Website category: auto
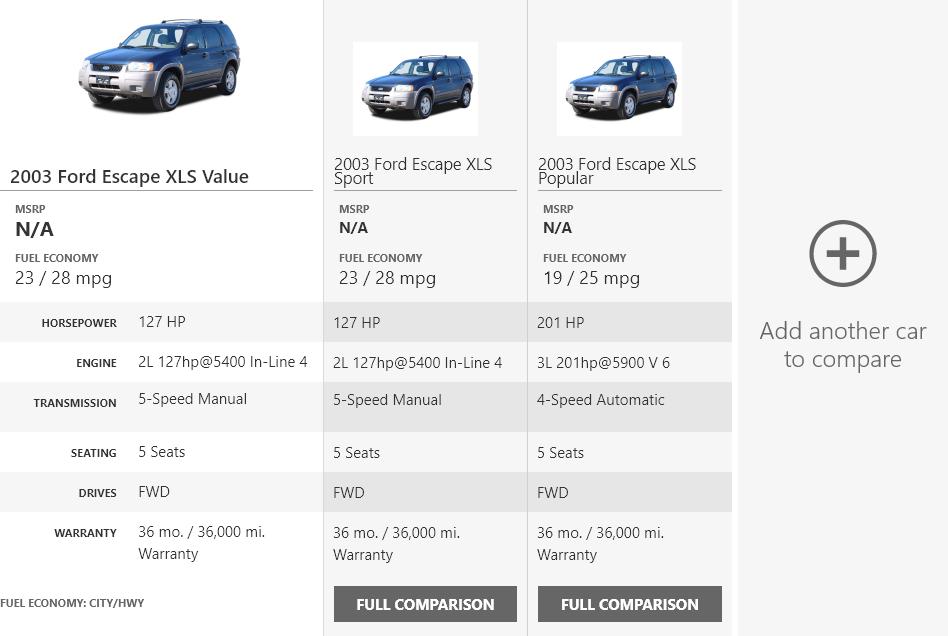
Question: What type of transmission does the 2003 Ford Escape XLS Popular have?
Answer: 4-Speed Automatic

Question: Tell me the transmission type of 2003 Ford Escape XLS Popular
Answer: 4-Speed Automatic

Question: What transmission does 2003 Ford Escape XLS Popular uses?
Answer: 4-Speed Automatic

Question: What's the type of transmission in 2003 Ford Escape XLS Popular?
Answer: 4-Speed Automatic

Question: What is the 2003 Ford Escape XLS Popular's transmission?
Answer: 4-Speed Automatic

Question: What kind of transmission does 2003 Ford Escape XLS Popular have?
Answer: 4-Speed Automatic

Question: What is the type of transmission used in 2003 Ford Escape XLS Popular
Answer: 4-Speed Automatic

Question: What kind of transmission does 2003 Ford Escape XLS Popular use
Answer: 4-Speed Automatic

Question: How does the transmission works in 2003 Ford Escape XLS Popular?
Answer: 4-Speed Automatic

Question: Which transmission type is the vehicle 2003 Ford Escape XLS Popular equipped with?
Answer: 4-Speed Automatic

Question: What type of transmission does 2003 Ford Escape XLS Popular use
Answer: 4-Speed Automatic

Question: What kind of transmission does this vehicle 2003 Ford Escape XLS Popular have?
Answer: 4-Speed Automatic

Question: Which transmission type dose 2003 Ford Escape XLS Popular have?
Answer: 4-Speed Automatic

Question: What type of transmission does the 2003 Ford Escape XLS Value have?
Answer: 5-Speed Manual

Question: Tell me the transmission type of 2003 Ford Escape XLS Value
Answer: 5-Speed Manual

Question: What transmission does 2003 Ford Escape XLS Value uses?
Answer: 5-Speed Manual

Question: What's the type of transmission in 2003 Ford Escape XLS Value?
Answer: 5-Speed Manual

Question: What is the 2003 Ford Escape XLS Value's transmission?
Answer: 5-Speed Manual

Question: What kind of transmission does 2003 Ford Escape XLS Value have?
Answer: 5-Speed Manual

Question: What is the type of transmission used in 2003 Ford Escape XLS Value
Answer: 5-Speed Manual

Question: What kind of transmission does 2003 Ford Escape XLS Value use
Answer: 5-Speed Manual

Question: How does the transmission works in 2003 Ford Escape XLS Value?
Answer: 5-Speed Manual

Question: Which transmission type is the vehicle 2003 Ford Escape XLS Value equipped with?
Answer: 5-Speed Manual

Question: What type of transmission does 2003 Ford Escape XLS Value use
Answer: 5-Speed Manual

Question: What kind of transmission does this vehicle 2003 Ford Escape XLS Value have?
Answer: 5-Speed Manual

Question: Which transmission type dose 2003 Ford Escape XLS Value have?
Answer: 5-Speed Manual

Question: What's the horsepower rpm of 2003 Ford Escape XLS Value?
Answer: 127 HP

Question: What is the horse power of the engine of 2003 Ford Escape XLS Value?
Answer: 127 HP

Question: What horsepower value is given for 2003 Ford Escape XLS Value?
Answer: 127 HP

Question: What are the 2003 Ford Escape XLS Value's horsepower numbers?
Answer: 127 HP

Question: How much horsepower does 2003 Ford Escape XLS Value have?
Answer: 127 HP

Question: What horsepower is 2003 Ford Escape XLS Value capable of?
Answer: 127 HP

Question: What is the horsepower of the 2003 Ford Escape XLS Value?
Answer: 127 HP

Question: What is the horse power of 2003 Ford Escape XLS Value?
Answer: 127 HP

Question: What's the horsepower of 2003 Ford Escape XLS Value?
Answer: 127 HP

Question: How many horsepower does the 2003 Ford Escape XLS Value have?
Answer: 127 HP

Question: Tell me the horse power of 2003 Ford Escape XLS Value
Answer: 127 HP

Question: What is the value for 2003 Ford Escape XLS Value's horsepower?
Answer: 127 HP

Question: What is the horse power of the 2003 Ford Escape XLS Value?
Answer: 127 HP

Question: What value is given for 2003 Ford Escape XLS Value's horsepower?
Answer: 127 HP

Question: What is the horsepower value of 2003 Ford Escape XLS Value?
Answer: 127 HP

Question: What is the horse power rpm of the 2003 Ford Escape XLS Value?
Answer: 127 HP

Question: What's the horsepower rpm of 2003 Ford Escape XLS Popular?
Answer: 201 HP

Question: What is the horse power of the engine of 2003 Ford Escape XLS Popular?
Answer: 201 HP

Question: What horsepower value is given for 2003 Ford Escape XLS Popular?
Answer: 201 HP

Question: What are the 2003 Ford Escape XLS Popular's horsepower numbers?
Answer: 201 HP

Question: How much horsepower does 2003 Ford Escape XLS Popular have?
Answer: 201 HP

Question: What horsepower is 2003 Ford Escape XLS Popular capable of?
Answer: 201 HP

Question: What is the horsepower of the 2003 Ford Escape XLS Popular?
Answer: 201 HP

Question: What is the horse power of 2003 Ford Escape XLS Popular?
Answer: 201 HP

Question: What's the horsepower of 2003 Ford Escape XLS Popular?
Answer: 201 HP

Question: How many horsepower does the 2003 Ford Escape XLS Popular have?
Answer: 201 HP

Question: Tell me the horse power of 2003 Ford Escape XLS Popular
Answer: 201 HP

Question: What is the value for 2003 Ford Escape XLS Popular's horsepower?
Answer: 201 HP

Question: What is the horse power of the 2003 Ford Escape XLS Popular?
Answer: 201 HP

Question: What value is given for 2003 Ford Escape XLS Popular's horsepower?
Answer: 201 HP

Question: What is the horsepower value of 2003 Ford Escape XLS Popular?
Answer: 201 HP

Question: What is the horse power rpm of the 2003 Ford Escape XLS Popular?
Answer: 201 HP

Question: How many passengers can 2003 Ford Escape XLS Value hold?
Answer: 5 Seats

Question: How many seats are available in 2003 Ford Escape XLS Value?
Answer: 5 Seats

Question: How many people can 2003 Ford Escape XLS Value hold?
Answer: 5 Seats

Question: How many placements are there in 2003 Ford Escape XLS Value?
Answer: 5 Seats

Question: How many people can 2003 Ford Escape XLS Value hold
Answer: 5 Seats

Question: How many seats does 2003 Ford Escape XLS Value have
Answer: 5 Seats